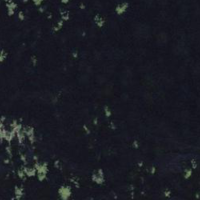
EUNIS habitat code: 43
Species observed at this site:
Nucifraga caryocatactes
Troglodytes troglodytes